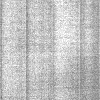
Atmospheric dust classification: dusty